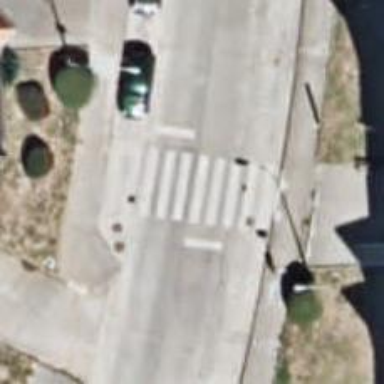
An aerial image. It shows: Uncontrolled road crossing.